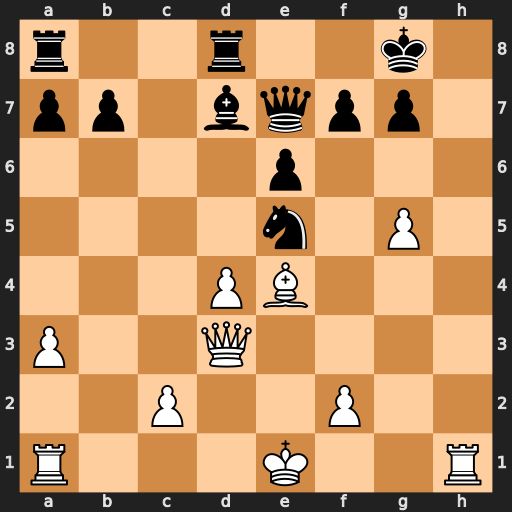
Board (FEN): r2r2k1/pp1bqpp1/4p3/4n1P1/3PB3/P2Q4/2P2P2/R3K2R
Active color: w
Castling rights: KQ
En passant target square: -
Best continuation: Rh8+ Kxh8 Qh3+ Kg8 Qh7+ Kf8 Qh8#